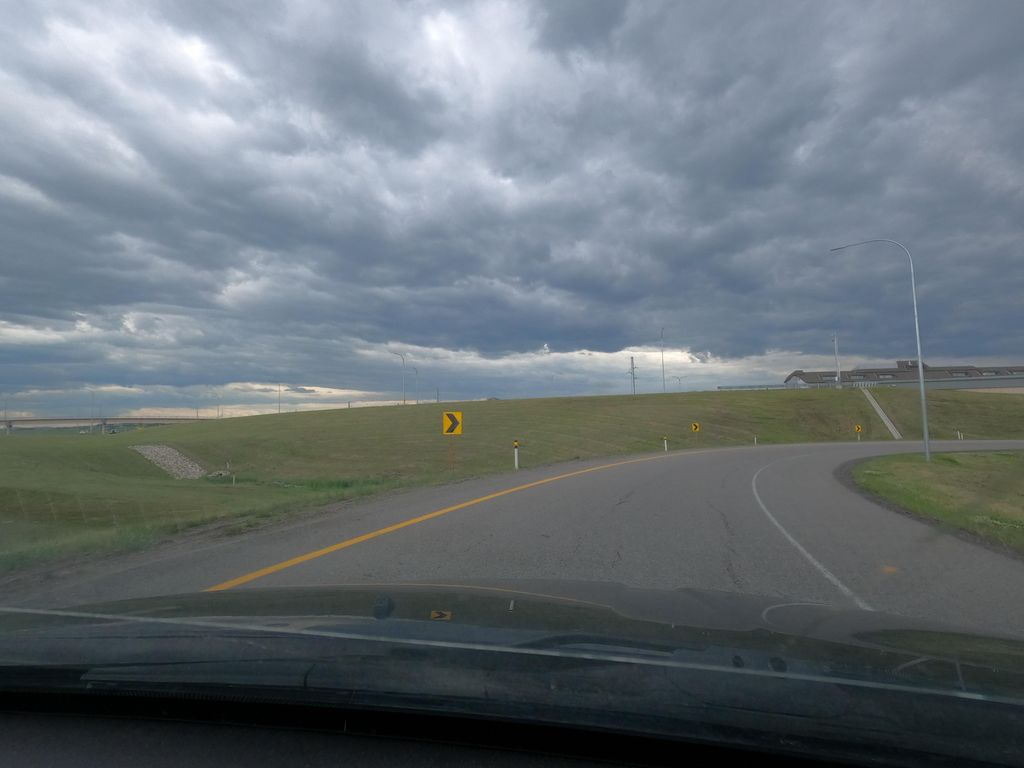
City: calgary